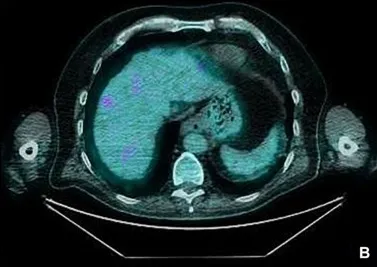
After 18 cycles of treatment, PET scan showing iRECIST complete response (B).
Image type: radiology (pet)